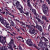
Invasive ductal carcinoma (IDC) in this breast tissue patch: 1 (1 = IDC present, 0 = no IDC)